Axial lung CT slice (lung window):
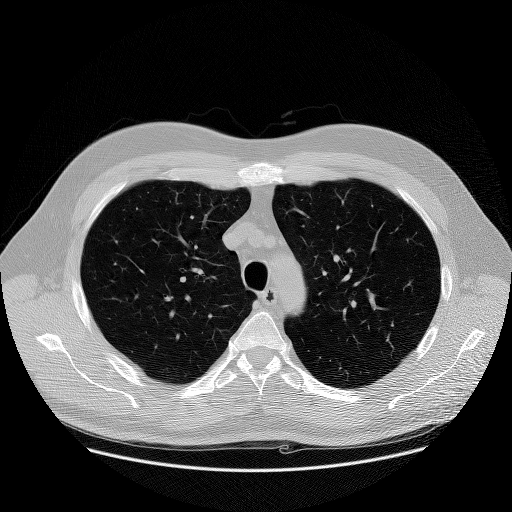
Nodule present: no